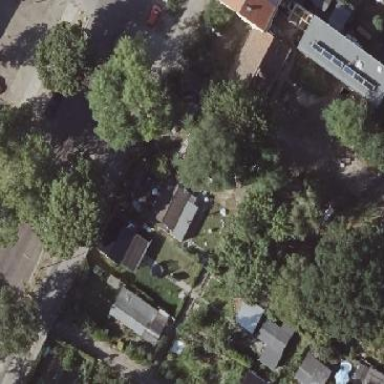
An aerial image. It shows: Plot in the allotments.